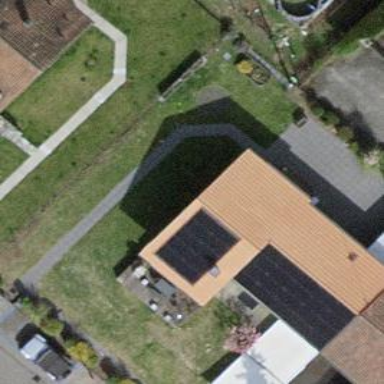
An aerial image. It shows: Garden enclosed by fence.